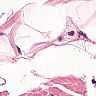
Metastatic tissue present: no